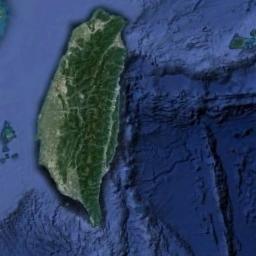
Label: island